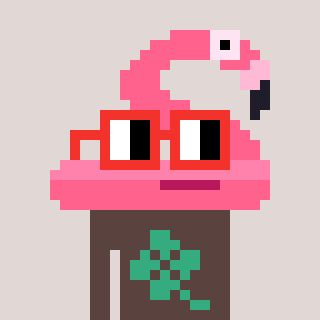
a pixel art character with square red glasses, a flamingo-shaped head and a darkbrown-colored body on a warm background